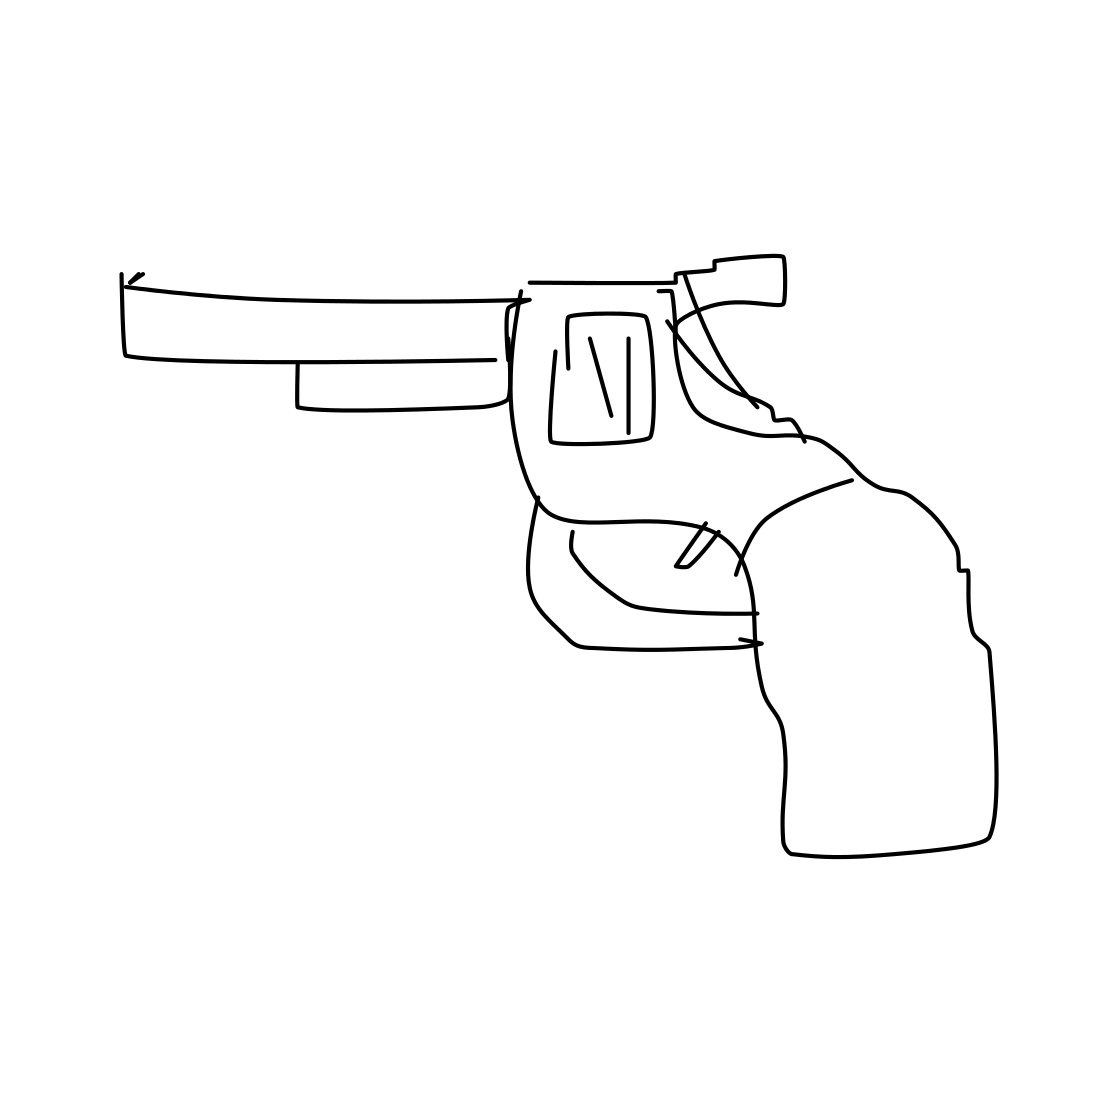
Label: revolver